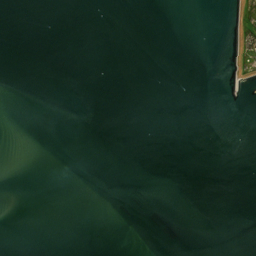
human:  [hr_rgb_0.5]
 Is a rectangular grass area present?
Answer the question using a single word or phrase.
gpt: no

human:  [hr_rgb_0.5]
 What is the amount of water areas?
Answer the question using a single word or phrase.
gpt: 7

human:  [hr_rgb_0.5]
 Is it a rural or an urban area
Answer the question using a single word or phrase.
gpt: rural

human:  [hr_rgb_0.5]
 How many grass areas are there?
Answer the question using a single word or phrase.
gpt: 3

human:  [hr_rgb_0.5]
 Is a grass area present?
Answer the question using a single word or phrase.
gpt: yes

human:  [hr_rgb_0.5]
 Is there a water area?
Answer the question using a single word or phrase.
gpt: yes

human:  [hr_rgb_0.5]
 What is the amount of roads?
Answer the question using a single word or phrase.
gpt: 2

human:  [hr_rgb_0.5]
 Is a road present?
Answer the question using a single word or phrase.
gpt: yes

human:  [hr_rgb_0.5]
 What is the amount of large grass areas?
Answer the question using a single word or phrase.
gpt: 3

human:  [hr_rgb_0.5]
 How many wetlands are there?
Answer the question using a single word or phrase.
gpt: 1

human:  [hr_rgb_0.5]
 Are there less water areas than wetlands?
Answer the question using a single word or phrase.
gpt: no

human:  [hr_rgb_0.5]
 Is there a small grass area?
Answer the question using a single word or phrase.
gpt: no

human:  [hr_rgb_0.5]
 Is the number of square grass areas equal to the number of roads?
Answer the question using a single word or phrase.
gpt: no

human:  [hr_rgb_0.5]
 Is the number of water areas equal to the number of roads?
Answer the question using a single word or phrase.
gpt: no

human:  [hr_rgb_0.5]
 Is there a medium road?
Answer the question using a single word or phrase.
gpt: no

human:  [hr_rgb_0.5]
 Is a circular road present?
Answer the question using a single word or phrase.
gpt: no

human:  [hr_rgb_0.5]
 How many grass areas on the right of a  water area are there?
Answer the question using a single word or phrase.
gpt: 1

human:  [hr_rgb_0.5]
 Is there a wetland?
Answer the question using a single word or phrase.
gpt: yes

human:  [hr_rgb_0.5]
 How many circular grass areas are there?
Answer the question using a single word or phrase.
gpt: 0

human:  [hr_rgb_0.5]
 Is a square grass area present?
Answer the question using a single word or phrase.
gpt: no

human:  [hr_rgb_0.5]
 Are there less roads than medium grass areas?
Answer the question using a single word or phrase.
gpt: no

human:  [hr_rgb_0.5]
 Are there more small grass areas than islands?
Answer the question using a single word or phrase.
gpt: no

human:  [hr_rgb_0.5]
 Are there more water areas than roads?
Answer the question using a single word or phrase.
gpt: yes

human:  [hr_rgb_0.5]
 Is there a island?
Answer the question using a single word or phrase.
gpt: yes

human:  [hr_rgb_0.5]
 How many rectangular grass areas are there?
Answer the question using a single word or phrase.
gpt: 0

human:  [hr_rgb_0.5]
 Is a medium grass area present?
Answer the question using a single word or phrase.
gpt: no

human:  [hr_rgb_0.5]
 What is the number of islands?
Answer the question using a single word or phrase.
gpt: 1

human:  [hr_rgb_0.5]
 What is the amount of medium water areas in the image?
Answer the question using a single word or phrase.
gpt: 1

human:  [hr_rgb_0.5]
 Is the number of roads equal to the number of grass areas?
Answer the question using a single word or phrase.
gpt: no

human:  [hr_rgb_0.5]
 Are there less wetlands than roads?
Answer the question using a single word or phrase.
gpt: yes

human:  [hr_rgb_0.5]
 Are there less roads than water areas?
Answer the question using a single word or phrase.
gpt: yes

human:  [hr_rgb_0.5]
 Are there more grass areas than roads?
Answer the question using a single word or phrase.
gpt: yes

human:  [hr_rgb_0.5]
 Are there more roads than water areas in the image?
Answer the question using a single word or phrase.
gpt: no

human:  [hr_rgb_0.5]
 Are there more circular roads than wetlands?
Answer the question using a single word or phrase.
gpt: no

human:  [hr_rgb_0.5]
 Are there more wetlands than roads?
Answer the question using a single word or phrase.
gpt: no

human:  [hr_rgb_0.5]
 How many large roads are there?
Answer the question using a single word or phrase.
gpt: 0

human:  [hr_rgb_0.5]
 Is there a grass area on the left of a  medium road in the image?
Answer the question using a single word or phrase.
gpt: no

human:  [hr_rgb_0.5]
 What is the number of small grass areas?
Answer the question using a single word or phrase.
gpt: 0

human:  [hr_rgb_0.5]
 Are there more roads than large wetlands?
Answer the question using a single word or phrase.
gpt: yes

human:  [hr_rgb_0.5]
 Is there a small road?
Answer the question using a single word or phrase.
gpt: yes

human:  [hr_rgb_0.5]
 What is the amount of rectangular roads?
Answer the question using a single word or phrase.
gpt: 0

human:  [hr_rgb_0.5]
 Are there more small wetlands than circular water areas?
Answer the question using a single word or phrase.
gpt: no

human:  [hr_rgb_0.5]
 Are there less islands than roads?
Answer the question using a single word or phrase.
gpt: yes

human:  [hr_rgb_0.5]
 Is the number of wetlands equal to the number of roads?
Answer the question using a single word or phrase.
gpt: no

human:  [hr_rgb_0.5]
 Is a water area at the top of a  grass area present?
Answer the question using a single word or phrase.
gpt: yes

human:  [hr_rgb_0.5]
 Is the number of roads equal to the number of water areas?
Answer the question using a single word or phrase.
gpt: no

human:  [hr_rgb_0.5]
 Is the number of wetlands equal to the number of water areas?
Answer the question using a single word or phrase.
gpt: no

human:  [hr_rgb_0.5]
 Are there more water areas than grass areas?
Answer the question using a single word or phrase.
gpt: yes

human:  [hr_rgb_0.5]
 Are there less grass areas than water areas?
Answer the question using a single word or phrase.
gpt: yes

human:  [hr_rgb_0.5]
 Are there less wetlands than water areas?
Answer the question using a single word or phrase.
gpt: yes

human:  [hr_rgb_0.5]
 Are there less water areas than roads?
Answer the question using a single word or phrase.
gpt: no

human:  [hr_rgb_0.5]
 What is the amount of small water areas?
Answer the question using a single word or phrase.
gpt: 5

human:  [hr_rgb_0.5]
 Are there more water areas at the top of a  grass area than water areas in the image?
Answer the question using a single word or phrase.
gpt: no

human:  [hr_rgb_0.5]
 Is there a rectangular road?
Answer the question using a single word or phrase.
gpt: no

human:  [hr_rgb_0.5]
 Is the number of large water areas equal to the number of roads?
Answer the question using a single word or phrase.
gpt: no

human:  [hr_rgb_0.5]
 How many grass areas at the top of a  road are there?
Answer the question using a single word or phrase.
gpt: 3

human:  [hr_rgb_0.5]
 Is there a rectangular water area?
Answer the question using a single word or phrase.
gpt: yes

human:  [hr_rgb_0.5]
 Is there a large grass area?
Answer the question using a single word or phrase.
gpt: yes

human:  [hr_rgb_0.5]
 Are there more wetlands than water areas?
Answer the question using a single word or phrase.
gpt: no

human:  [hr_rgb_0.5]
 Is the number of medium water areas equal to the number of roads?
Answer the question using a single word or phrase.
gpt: no

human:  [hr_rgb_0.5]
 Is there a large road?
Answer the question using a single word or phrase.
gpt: no

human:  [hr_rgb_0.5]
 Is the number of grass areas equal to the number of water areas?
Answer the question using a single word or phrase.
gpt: no

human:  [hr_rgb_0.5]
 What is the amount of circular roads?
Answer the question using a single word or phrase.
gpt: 0

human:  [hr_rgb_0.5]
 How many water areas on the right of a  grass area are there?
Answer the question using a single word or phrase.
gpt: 0